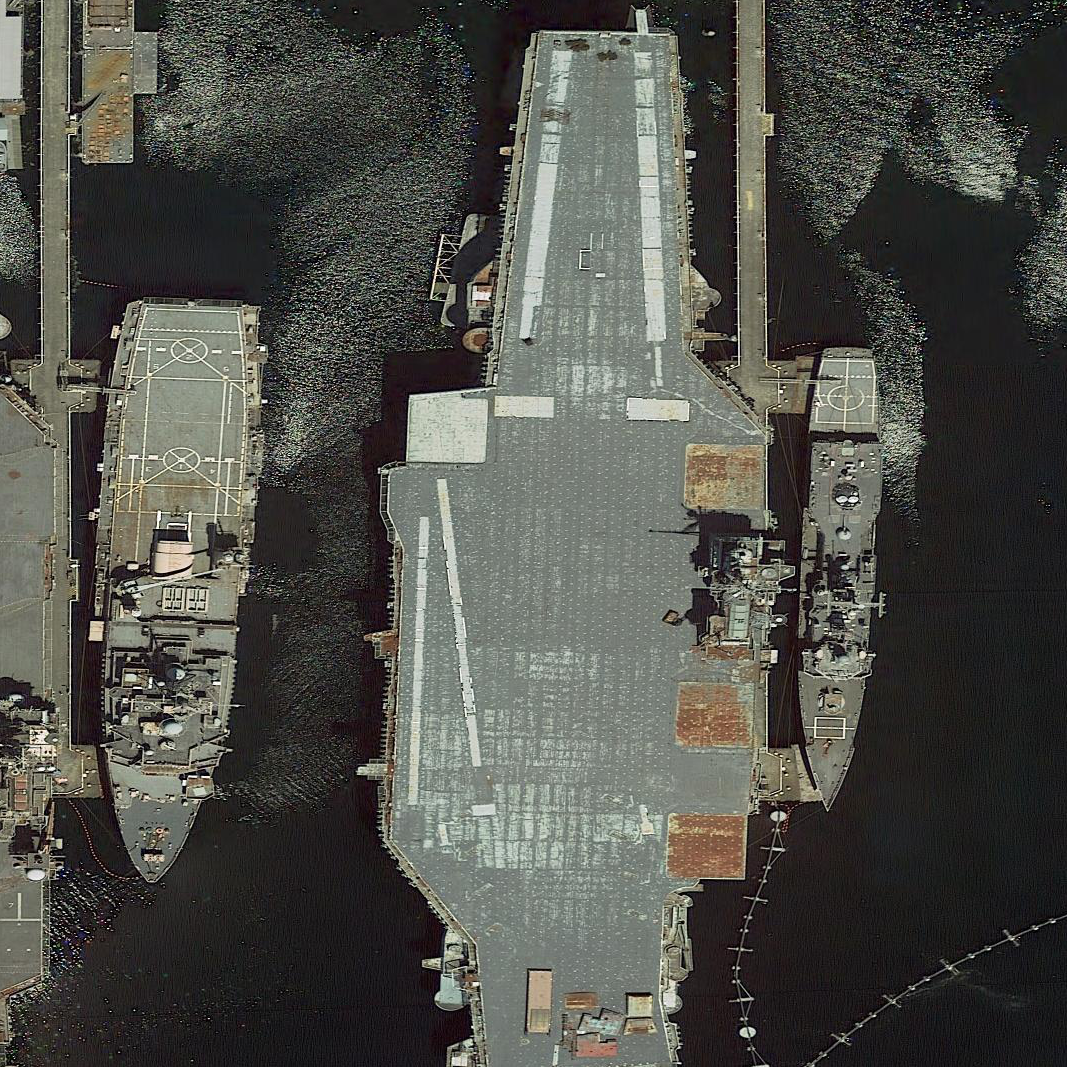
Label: aircraft_carrier